Question: I need to make a redirect for SSR (Koa.js + React.js)
If User went to the main page with query string, for example site.ru/?test, then we need to redirect site.ru
On localhost everything works fine, but test or prod version doesn't work (crash and some errors)
Can you check my screens please

'''
0|ssr-serv | 14-01-2019 10:07:42: { s: '' } 's'
0|ssr-serv | 14-01-2019 10:07:42: { s: '' } 's'
0|ssr-serv | 14-01-2019 10:07:42: Error: write EPIPE
0|ssr-serv | at _errnoException (util.js:1003:13)
0|ssr-serv | at WriteWrap.afterWrite (net.js:866:14
'''
So, why I have error EPIPE?
'''
import Router from 'koa-router';
import get from 'lodash/get';
import 'colors';
import moment from 'moment';
import {
getOldTestament,
getNewTestament,
getReading,
getArticle,
getInterpretations,
getTranslates,
getSlider,
getMeta,
} from '../../libs/getData';
import checkReading from './checkReading';
import titleToVerseInReading from './titleToVerseInReading';
const router = new Router();
router.get('/', async (ctx, next) => {
let initialStore = {};
let directProps = {};
const { meta, headers } = ctx.locals;
let metaData = {};
// Redirect
console.log(ctx.request.query, ctx.request.querystring);
if (ctx.request.querystring && ctx.request.querystring !== 'auth-need') {
console.log(ctx.request.query, ctx.request.querystring);
ctx.redirect('/');
}
//
try {
const [
_oldTestament,
_newTestament,
_reading,
_article,
_interpretations,
_sliders,
_meta,
_translates,
] = await Promise.all([
getOldTestament(headers),
getNewTestament(headers),
getReading(headers),
getArticle(headers),
getInterpretations(headers),
getSlider(),
getMeta('main'),
getTranslates(headers),
]);
// TODO add to redux
// const { interpretations, pages } = get(_interpretations, 'data');
const { gospel_reading, apostolic_reading, morning_reading, more_reading, ...other } = get(
_reading,
'data.reading',
[],
);
const [
_gospel_reading,
_apostolic_reading,
_morning_reading,
_more_reading,
] = await Promise.all([
checkReading(gospel_reading),
checkReading(apostolic_reading),
checkReading(morning_reading),
checkReading(more_reading),
]);
metaData = get(_meta, 'data.meta', {});
initialStore = {
books: {
oldTestament: get(_oldTestament, 'data.books', []),
newTestament: get(_newTestament, 'data.books', []),
},
lid: {
data: {
reading: {
gospel_reading: titleToVerseInReading(gospel_reading, _gospel_reading),
apostolic_reading: titleToVerseInReading(apostolic_reading, _apostolic_reading),
morning_reading: titleToVerseInReading(morning_reading, _morning_reading),
more_reading: titleToVerseInReading(more_reading, _more_reading),
...other,
},
},
},
// article: { article },
translates: { translates: get(_translates, 'data.translates', []) },
};
directProps = {
latestNewsList: get(_article, 'data.article', []),
latestInterpretationsList: get(_interpretations, 'data.interpretations', []).map(inter => ({
id: inter.id,
username: inter.added_by.username,
date: moment
.unix(inter.added_at)
.locale('ru')
.format('DD MMM YYYY'),
verse: inter.verse[0],
author: get(inter, 'ekzeget.name', ''),
authorId: get(inter, 'ekzeget.id', 0),
investigated: inter.investigated,
})),
latestInterpretationsTotal: get(_interpretations, 'data.pages.totalCount', 0),
latestSlider: get(_sliders, 'data', {}),
};
} catch (error) {
console.error(error);
}
const { title, description } = metaData;
meta.push({
name: 'description',
content: description,
});
ctx.locals = {
initialStore,
meta,
directProps,
title,
};
await next();
});
export default router;
'''
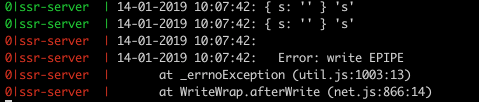
Answer: Ok, I just added return to, because we need to stop our code under if
'''
console.log(ctx.request.query, ctx.request.querystring);
if (ctx.request.querystring && ctx.request.querystring !== 'auth-need') {
console.log(ctx.request.query, ctx.request.querystring);
ctx.redirect('/');
return;
}
'''